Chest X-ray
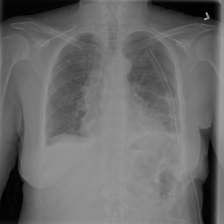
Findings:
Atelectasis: negative
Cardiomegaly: negative
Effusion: negative
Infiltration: negative
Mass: negative
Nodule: negative
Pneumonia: negative
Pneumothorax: negative
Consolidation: negative
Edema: negative
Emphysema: negative
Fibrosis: negative
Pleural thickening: negative
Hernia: negative